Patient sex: F
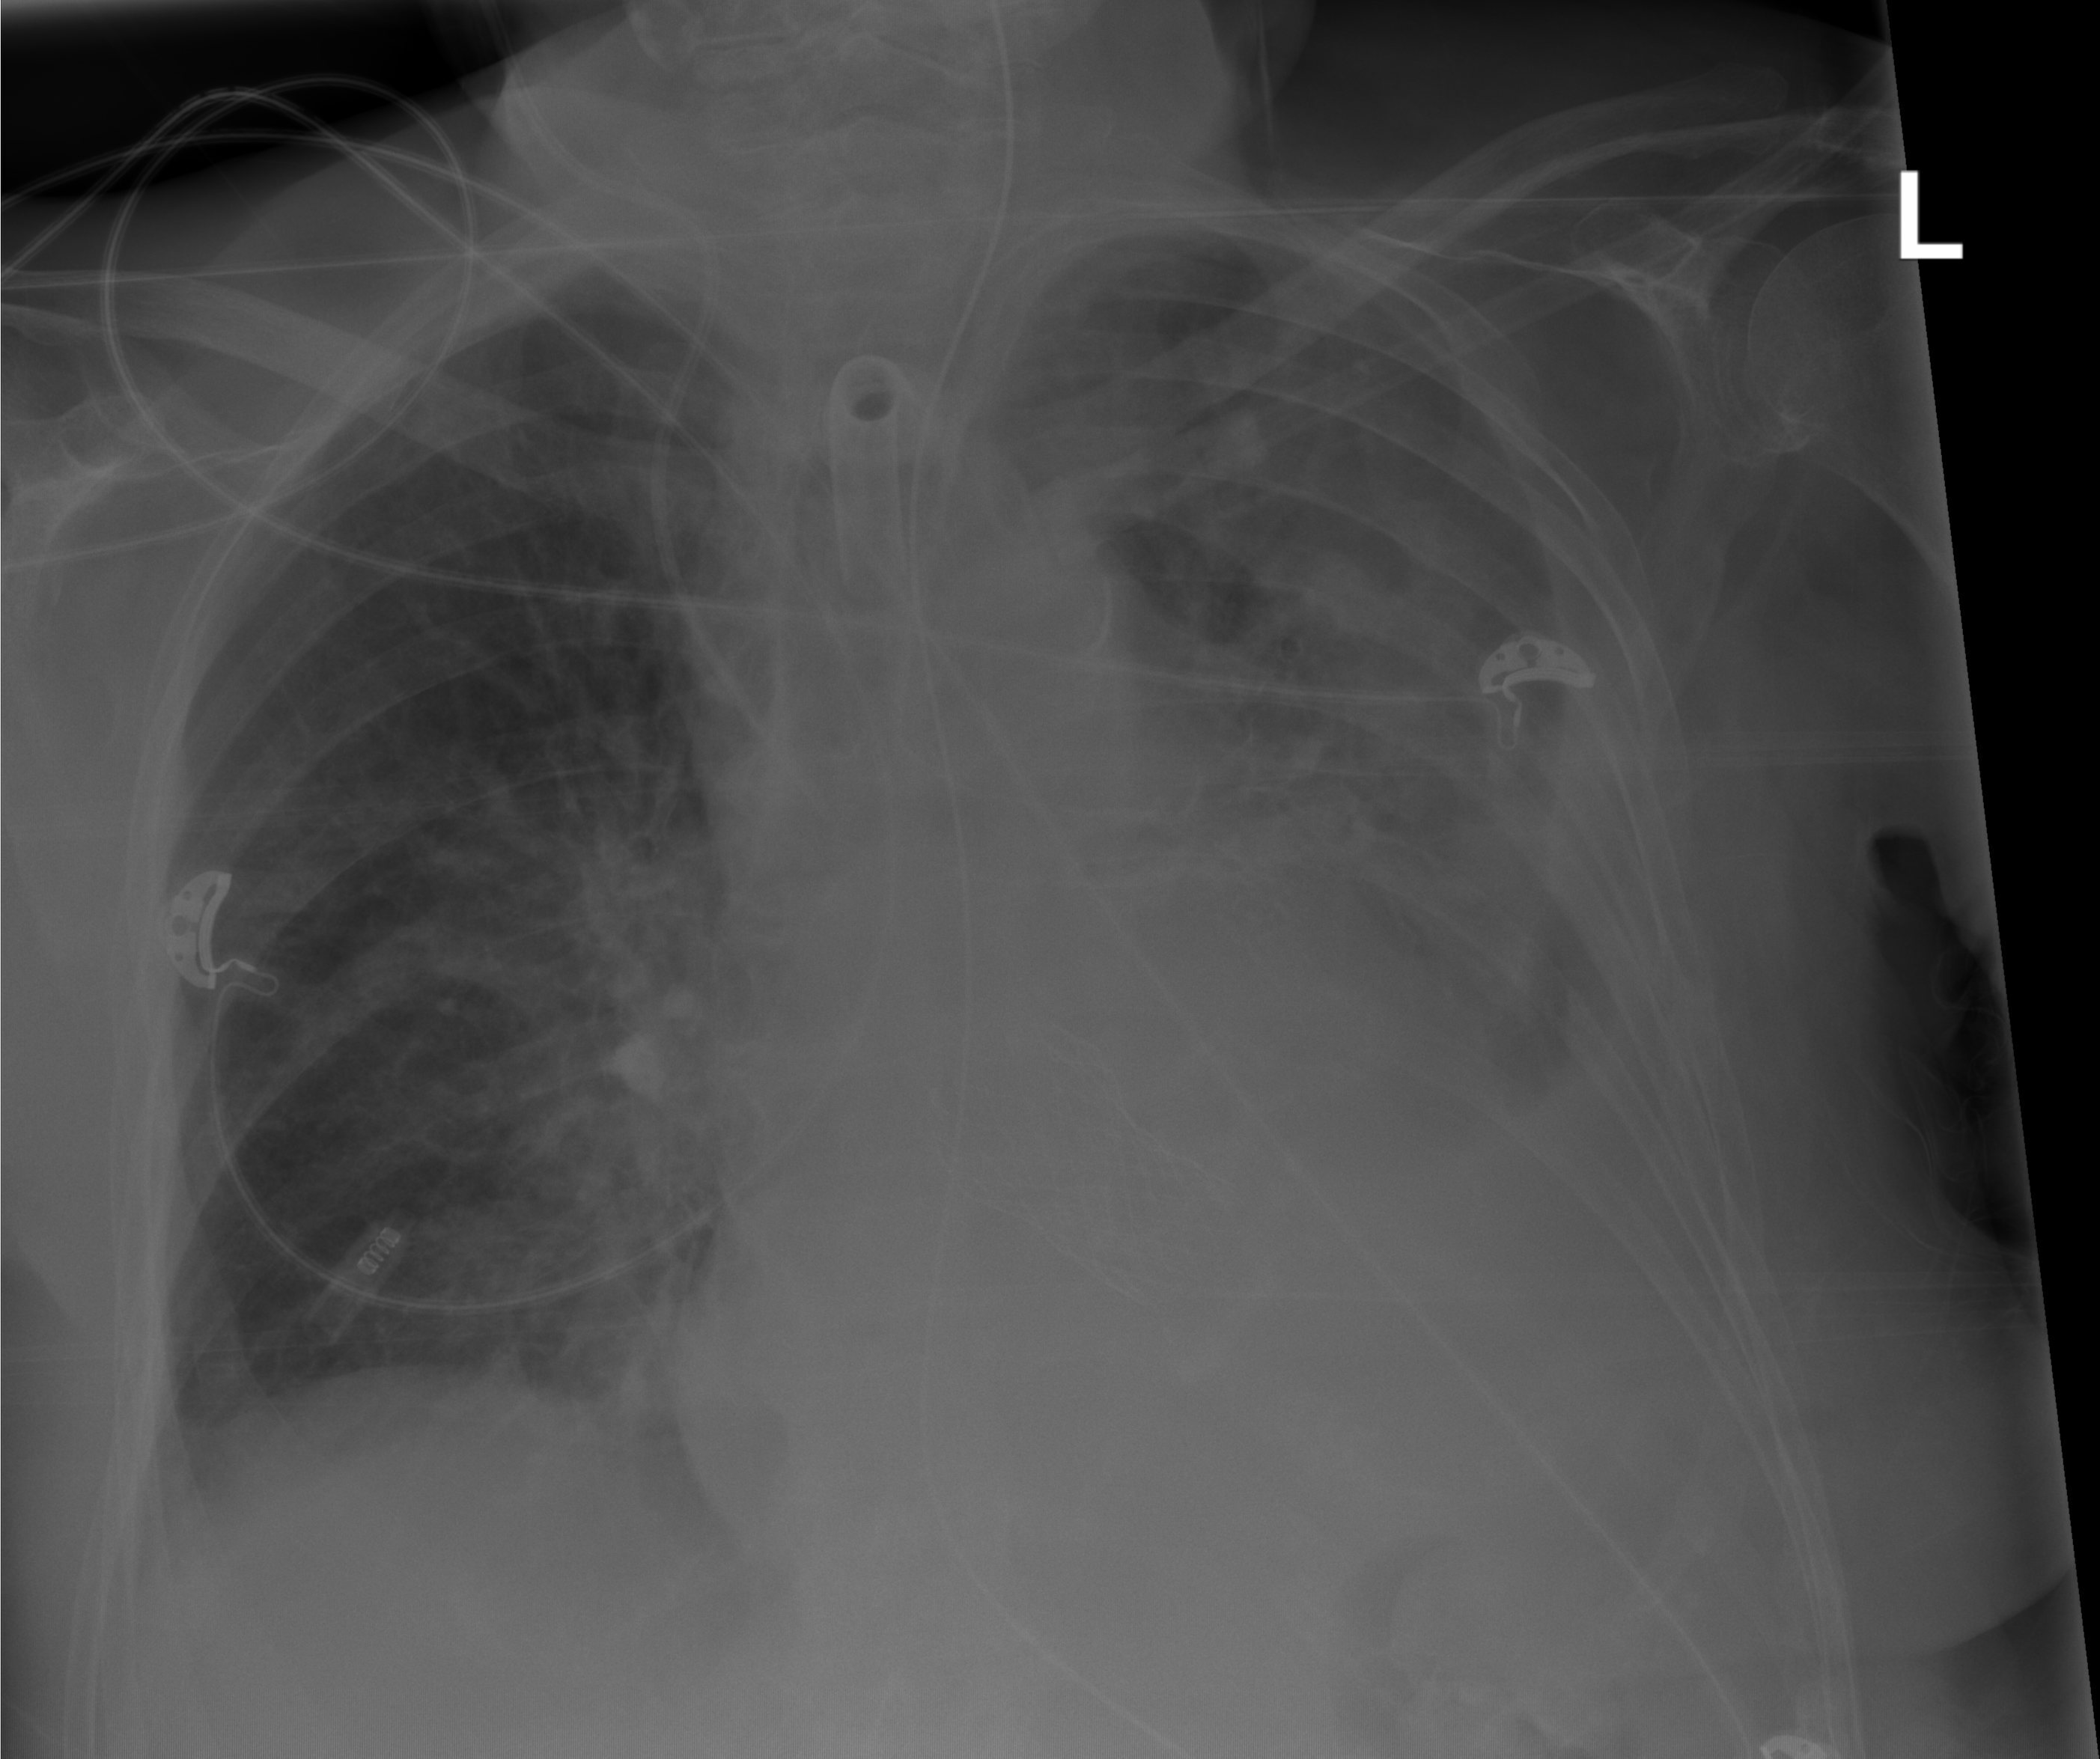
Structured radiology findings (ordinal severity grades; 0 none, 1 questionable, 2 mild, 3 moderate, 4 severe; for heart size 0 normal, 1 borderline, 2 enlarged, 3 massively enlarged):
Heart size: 2
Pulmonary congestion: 2
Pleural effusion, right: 1
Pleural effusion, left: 3
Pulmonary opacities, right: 2
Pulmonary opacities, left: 0
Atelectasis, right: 2
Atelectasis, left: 3